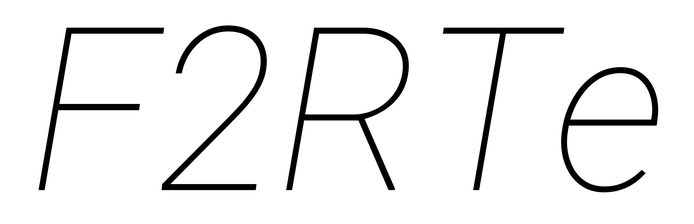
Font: Roboto-Italic_Thin_Italic